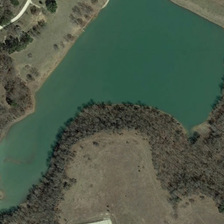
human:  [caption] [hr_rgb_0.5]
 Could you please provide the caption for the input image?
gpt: this is a lake, trees and grassland .

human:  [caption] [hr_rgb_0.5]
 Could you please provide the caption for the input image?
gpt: this is a lake, trees and grassland .

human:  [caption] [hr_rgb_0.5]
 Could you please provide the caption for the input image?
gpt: it is aquamarine lake, withered green and green trees,grassland .

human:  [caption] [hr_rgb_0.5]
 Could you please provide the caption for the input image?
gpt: it is aquamarine lake, withered green and green trees,grassland .

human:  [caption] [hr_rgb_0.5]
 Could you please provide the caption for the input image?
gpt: this is a lake, trees and grassland .